Question: I am getting Data using Eloquent by the following way and with pageinate
'''
$BlogData = BlogModel::paginate(2);
'''
I am getting 2 coloumn in the target page but i don't know how to display the pagination in the view.
I tried to display
{{ $paginator->getUrl($paginator->getCurrentPage()+1) }}
{{$paginator->links();}}
But it throws error 'Undefined variable: paginator (View: C:\xampp\htdocs\app\views\Blo'

How can i do that
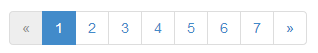
Answer: If you are passing the '$blogData' to the view, you just need to use '{{$blogData->links}}' in the blade template. Is very clear how to use it in the official docs: <URL>